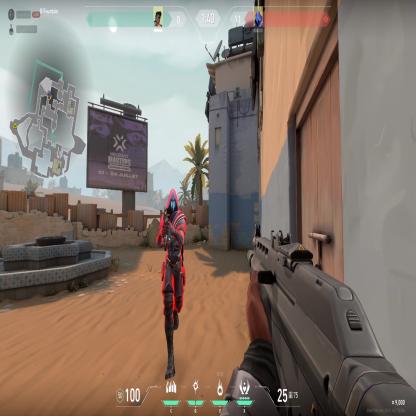
Label: enemy